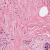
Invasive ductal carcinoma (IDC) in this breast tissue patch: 0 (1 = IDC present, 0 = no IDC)